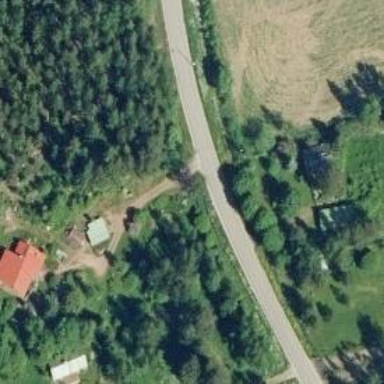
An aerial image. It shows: Tertiary road.